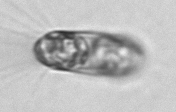
Label: Corethron_hystrix